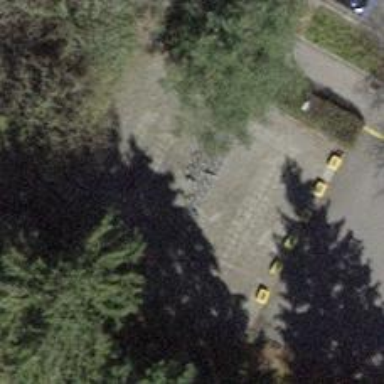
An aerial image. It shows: Bicycle parking area with stands.